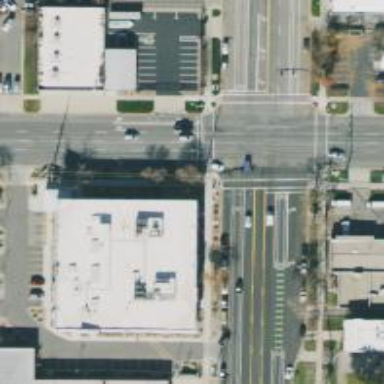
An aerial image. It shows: Crossing on the road with line markings.